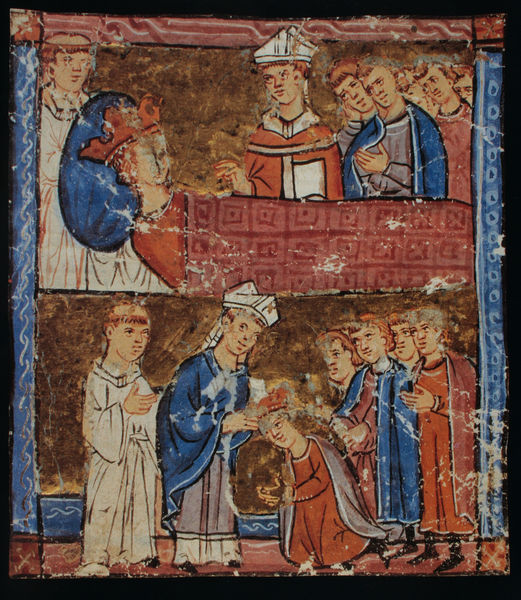
Titel: Tod Almaricos I. Krönung Baldovinos IV
Künstler: Baldovino di Bologna
Standort: Lyon
Institution: Bibliothèque Municipale
Schlagwörter: blau, gemälde, gruppe, hand, kopf, mann, schlaf, umhang, weiß, frauen, menschen, braun, bunt, frau, grau, hut, männer, orange, schwarz, szene, säule, säulen, zeichnung, rot, schloss, beige, haube, leute, malerei, muster, mütze, wand, diener, falten, geschichte, rahmen, stehen, stein, tod, tot, toter, trauer, bild, hände, kirche, geistlicher, gewand, gold, kutte, mantel, tücher, decke, gewänder, saum, blatt, england, gotik, krone, kinder, füße, liegen, zwei, schuhe, violett, besucher, bischof, gefolge, kaiser, kissen, könig, papst, polster, wandmalerei, bett, gesenkt, liegend, krank, buch, kloster, abschied, umrahmung, druck, illustration, knien, mäntel, herrscher, mosaik, beten, gebet, salbung, fries, pergament, prister, pfarrer, eiss, gestorben, sterben, totenbett, antik, christlich, krankheit, sage, kniend, mittelalter, rapunzel, krönung, priester, romanik, segen, segnen, segnung, prinz, mönch, mitra, mönche, umhänge, könige, königin, heilige, fresko, senken, heilig, taufe, maria, heilung, tunika, miniatur, petrus, szenen, vierecke, christentum, goldgrund, hofstaat, handschrift, ritual, purpur, marientod, liturgie, erbe, ölung, legende, pater, sterbend, ehrung, tonsur, karl der große, königreich, barbarossa, segensgestus, sterbebett, freske, weihe, wunder, beschädigt, buchmalerei, heilen, heiler, giotto, kniet, evangeliar, codex, psalter, kleriker, kodex, heilige elisabeth, erweckung, karolingisch, stundenbuch, weihung, illumination, stirbt, seligsprechung, sakramente, alter könig, bischofe, ebo, emmenthal, emmrich, evangeliear, heinrich i, hofmalschule, hofschule, junger könig, kaise, karolongisch, klreiker, otto iii, papstttttt, perikopenbuch, robert de lille, segend, standlinienbild, rauer, prelat, miniaturbuch, ottonen, kneind